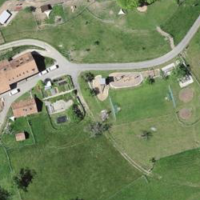
EUNIS habitat code: 25
Species observed at this site:
Phoenicurus ochruros
Datura stramonium